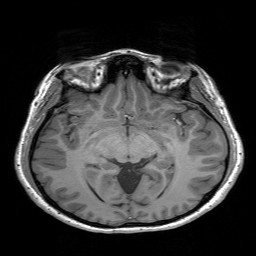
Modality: T1w
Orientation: coronal
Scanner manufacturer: siemens
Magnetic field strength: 3 T